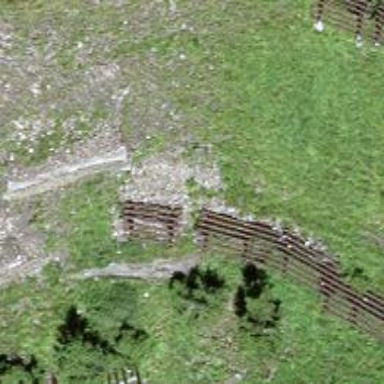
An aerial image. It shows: Man-made structure for avalanche protection.